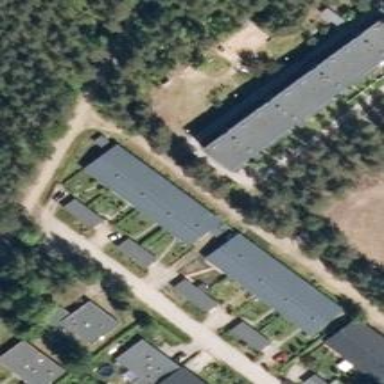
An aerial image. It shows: Terrace building.